Question: Possibly related: Google comes up blank.
My userscript <URL> seems to cause issues when I use it in Firefox.
Google searches come up blank, though I can inspect and see the code.
However, the main thrust of this issue (since I can band-aid the previous one by excluding certain sites) is that the editor tools on StackExchange sites disappear, as does the tags dropdown. Here is a screenshot of what I'm describing.

It's probably going to be a straightforward fix that I've missed because I don't have a scripting background, but I'm not sure where to look to fix this.
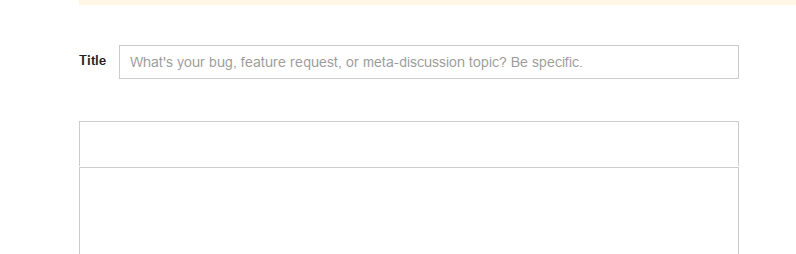
Answer: Your jQuery version is in conflict with the Stackoverflow's jQuery version.
Basically, SO is using an older jQuery version to support older browsers. They use in their code some now deprecated jQuery function and the browser uses your jQuery version to try to run these old functions but they are not found.
This is how you can make sure the versions don't get in conflict :
'''
var myJq = jQuery.noConflict(true);
(function ($) {
$(document).ready(function () {
replaceCitations();
});
}(myJq));
'''
Your code also seem to be duplicating some html content, but I don't think I can help you with the regex. You can try to open a new question for that.